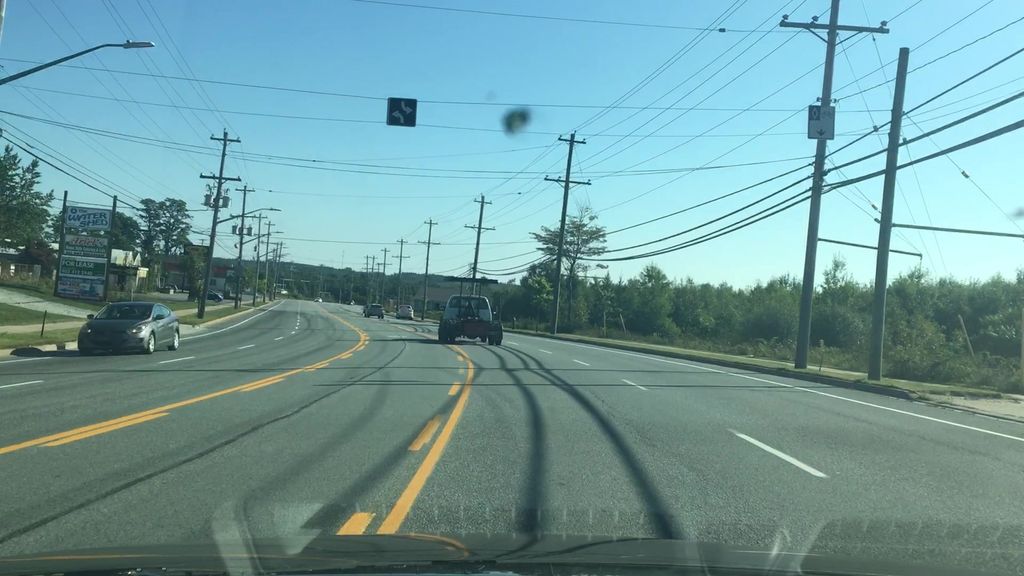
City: halifax